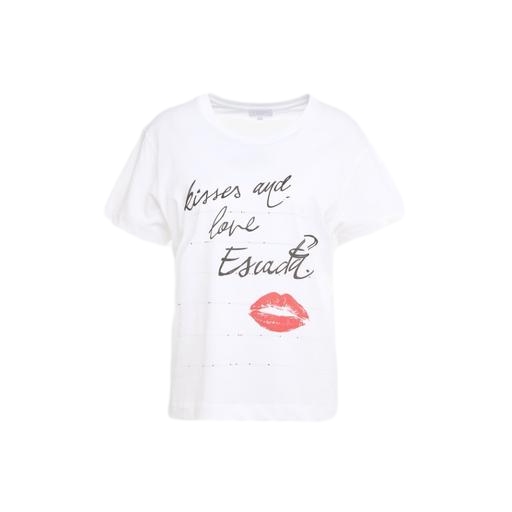
black kiss t-shirt, multicolor kiss t-shirt, white lips tee, white background